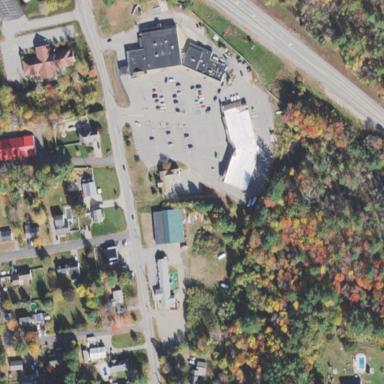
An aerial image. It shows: Retail area.